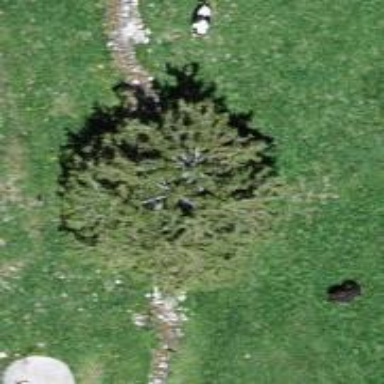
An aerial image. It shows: Single tag "natural: tree."